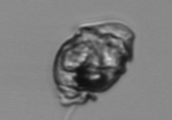
Label: Proterythropsis